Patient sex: F
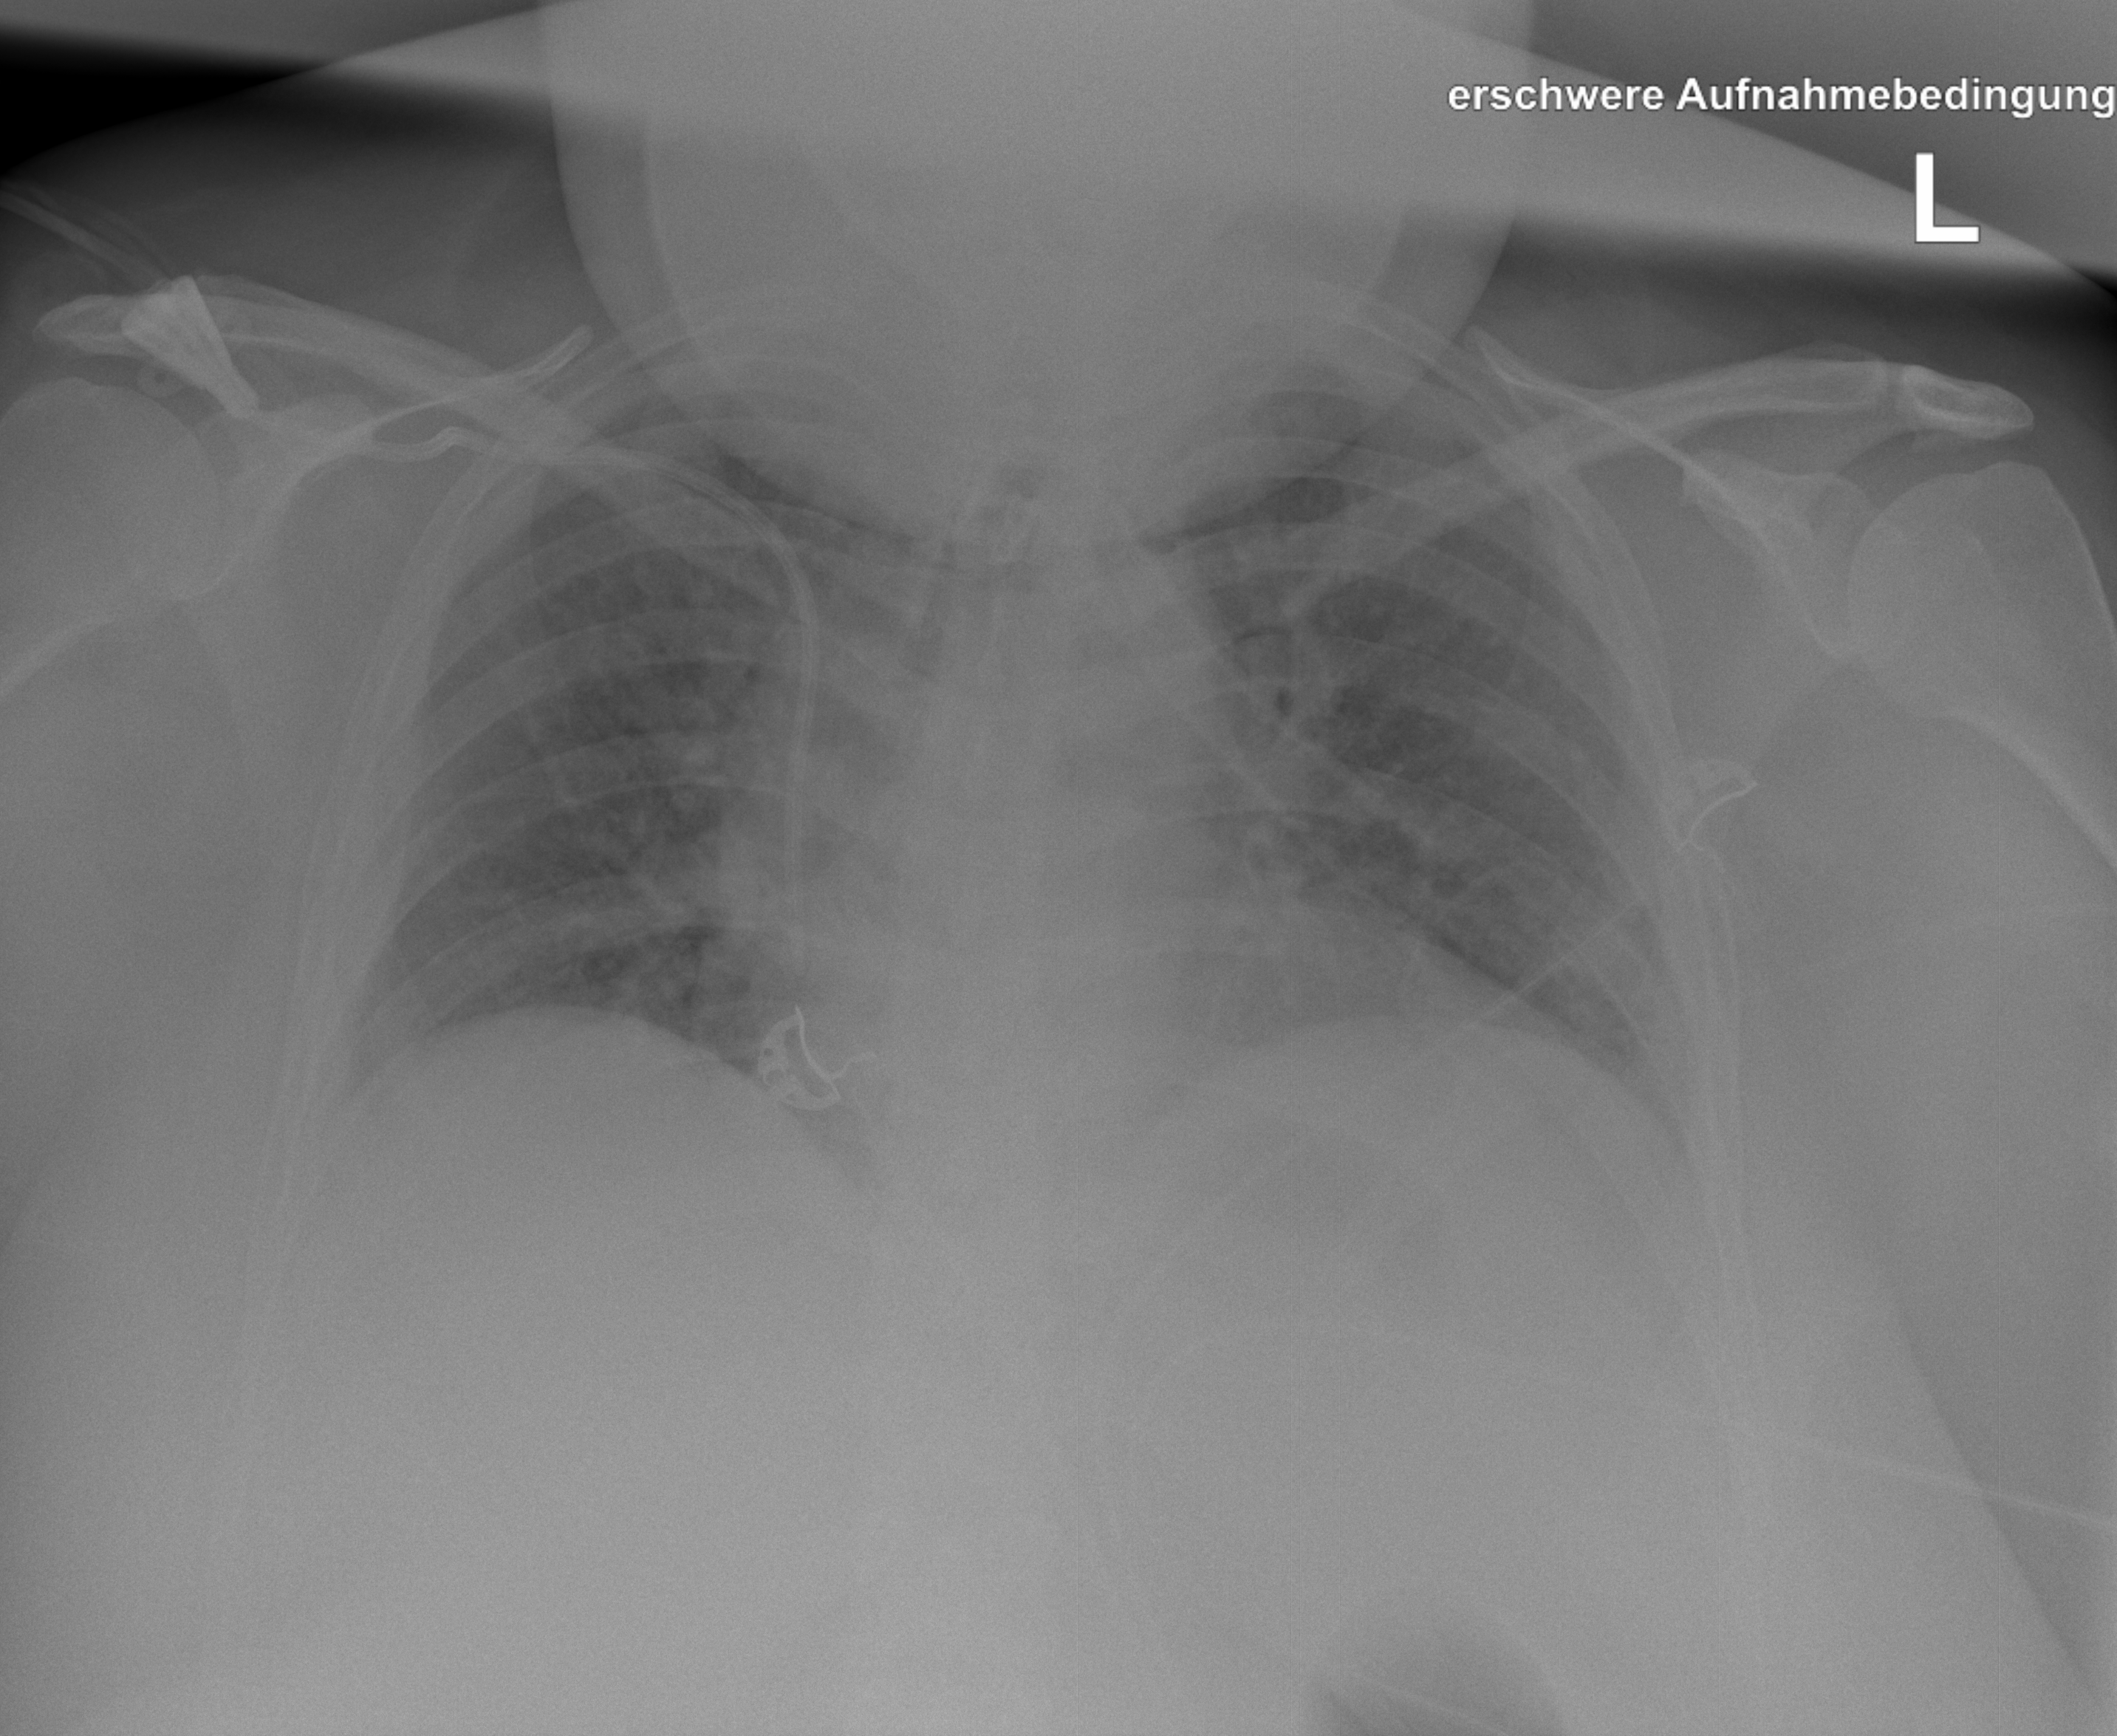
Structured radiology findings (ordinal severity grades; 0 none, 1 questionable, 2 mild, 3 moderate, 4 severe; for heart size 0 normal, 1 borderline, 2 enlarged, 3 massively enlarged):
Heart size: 1
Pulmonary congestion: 2
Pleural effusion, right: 1
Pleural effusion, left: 1
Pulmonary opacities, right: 2
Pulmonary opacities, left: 2
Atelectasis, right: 2
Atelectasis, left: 2